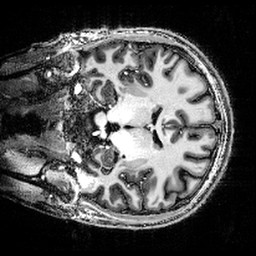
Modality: T1w
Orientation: coronal
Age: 25
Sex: male
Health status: healthy
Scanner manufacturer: siemens
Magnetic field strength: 9.4 T
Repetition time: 6 s
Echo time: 0.0023 s